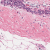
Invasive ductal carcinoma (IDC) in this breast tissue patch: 0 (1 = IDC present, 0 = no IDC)